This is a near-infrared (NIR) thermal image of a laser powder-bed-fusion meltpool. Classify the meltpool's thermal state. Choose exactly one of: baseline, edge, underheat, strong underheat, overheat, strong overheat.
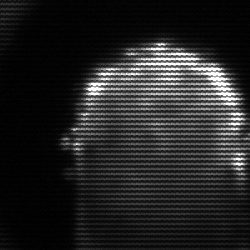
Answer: baseline